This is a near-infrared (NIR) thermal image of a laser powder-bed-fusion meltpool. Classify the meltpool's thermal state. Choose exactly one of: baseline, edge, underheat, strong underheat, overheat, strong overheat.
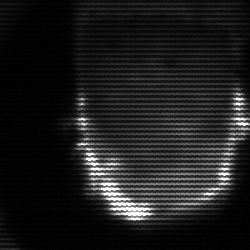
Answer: baseline